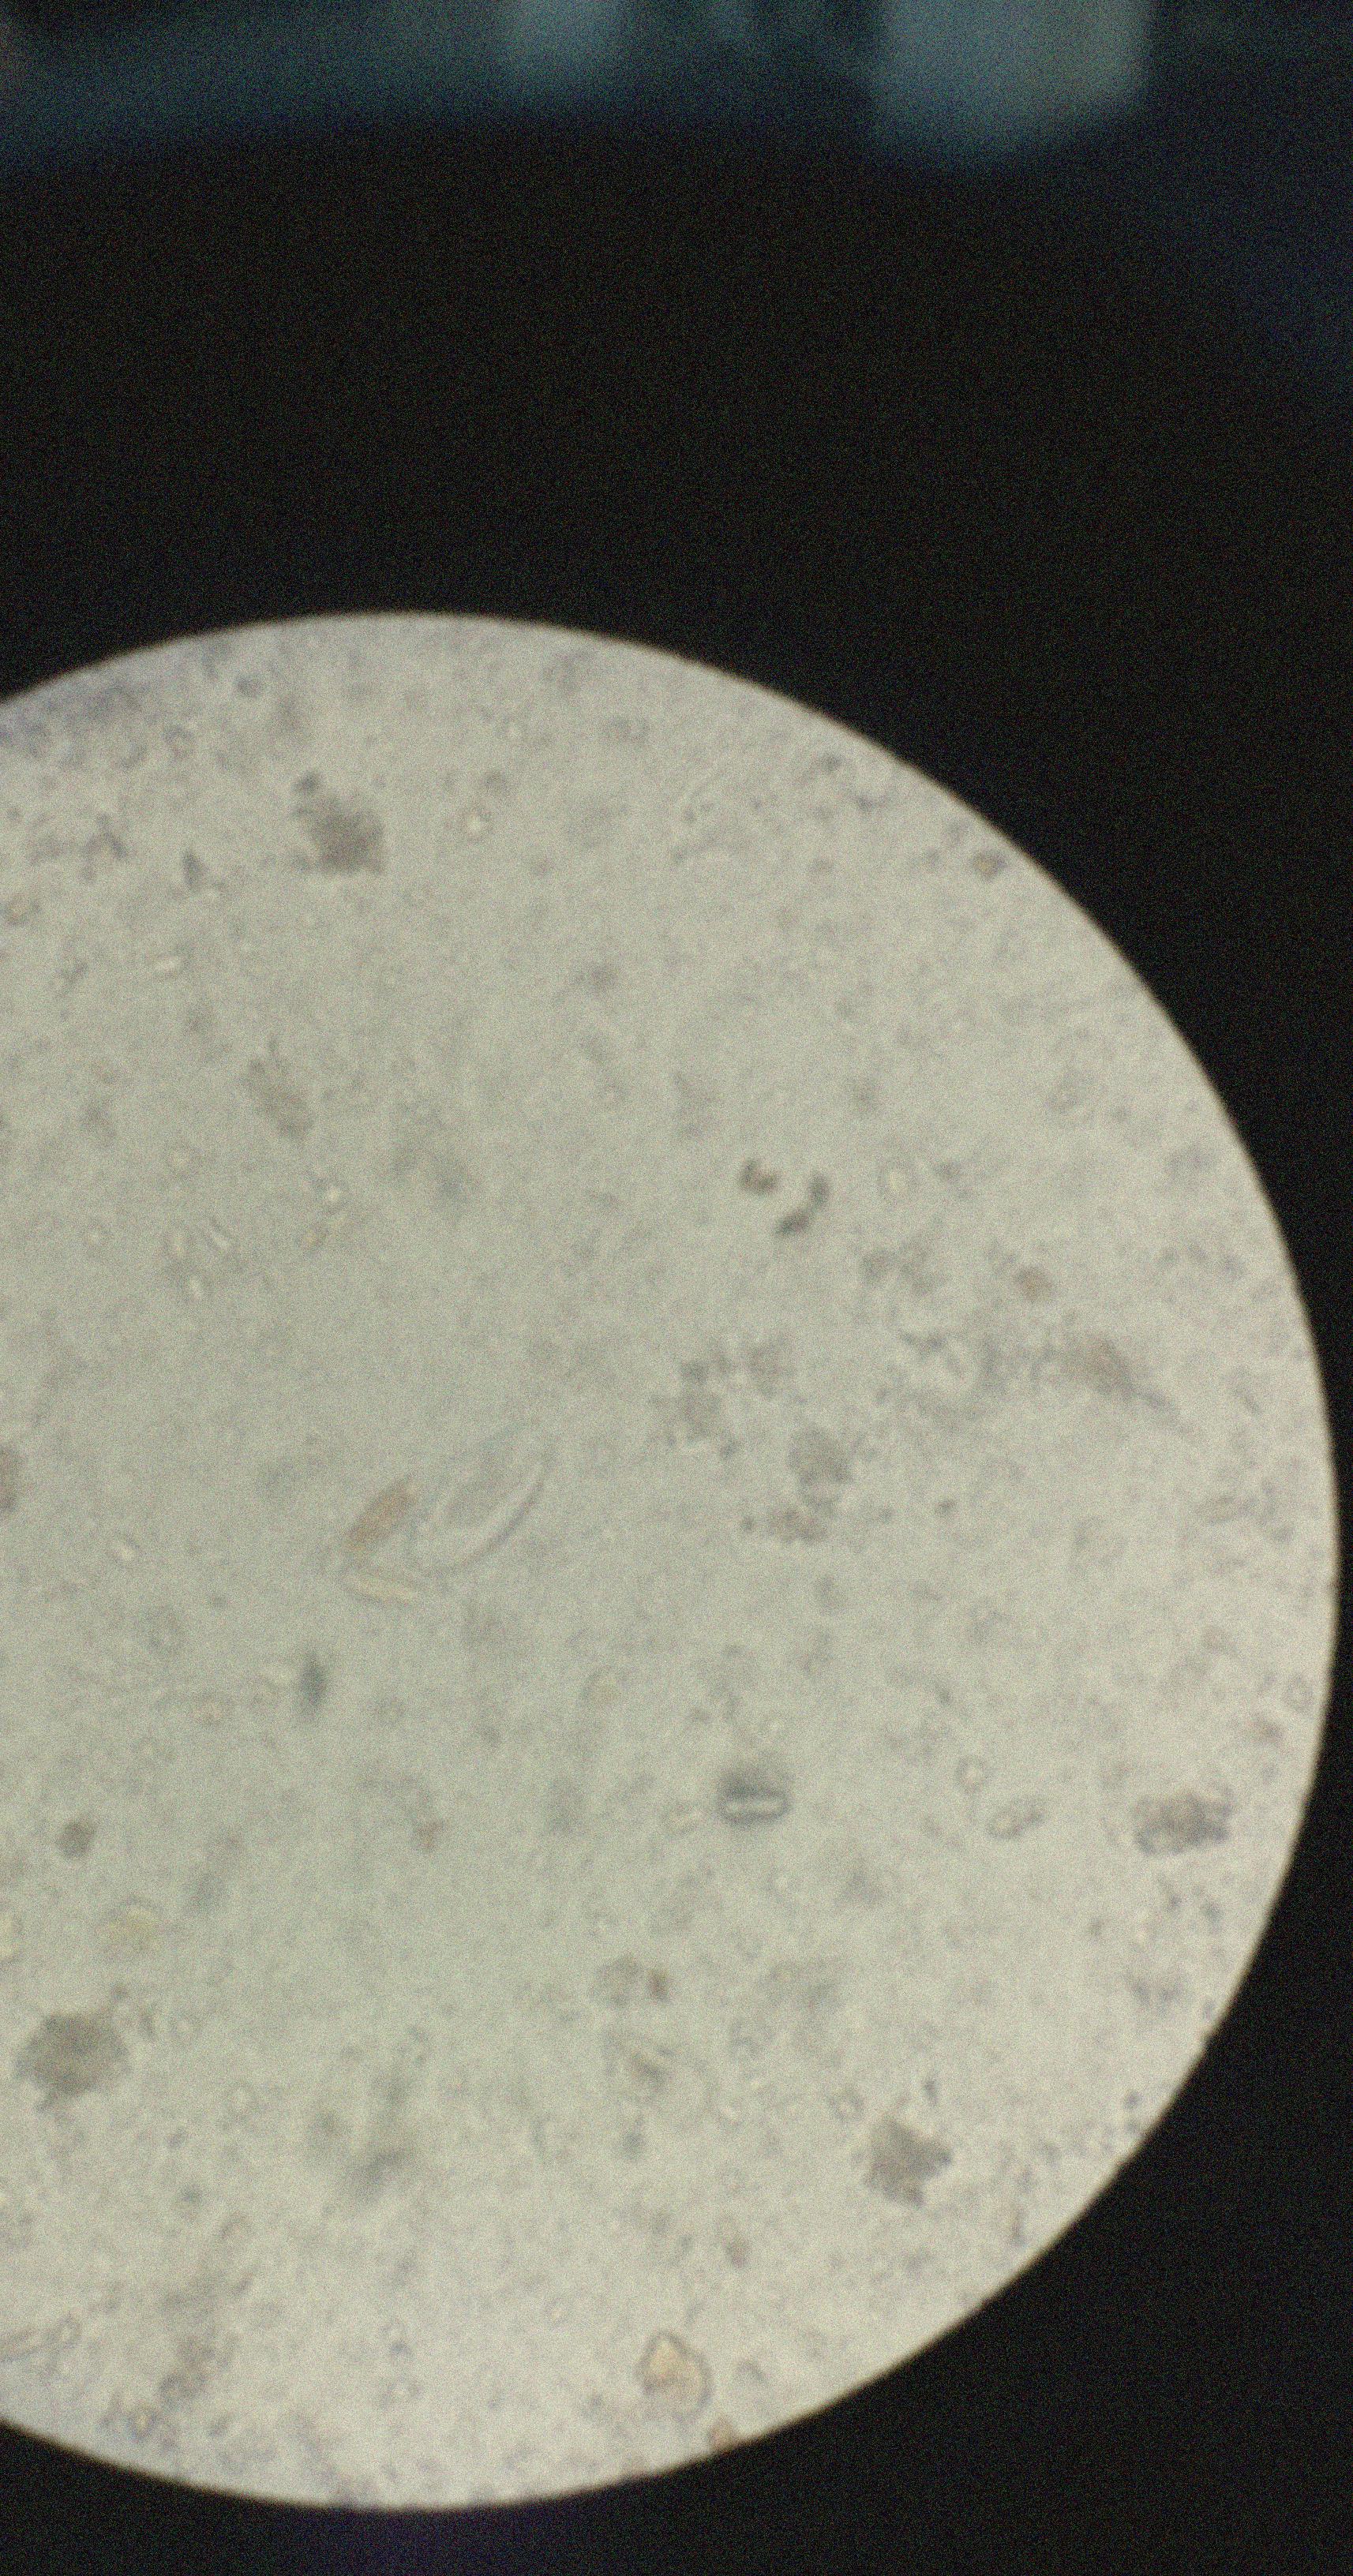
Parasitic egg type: Enterobius vermicularis